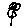
Label: flower